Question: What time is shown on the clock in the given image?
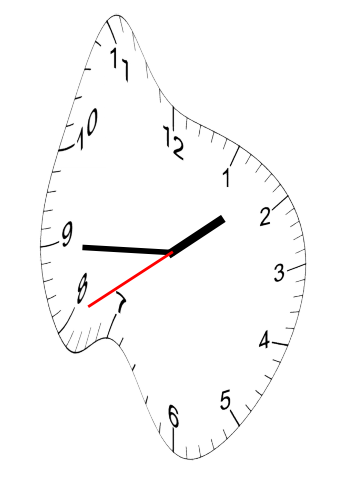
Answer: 01:44:40